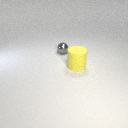
small gray metal sphere behind large yellow rubber cylinder